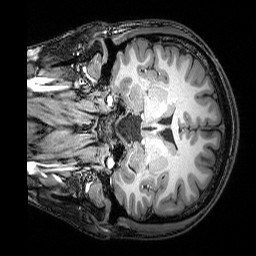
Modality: T1w
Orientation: coronal
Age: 27
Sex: male
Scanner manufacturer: siemens
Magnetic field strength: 3 T
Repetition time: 2.53 s
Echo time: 0.00388 s